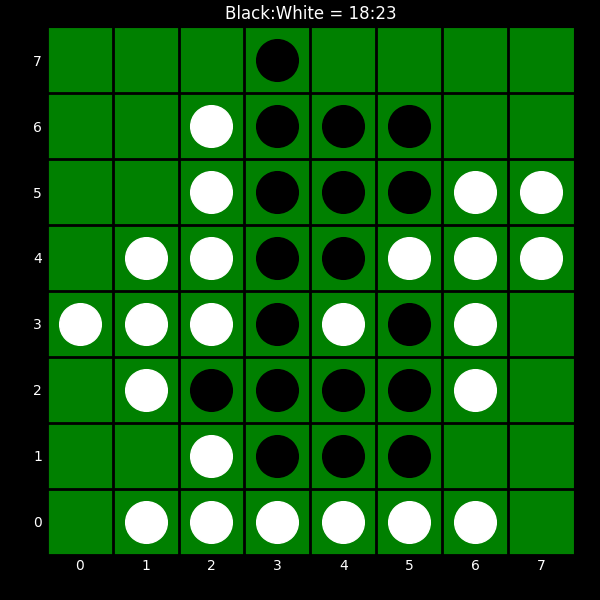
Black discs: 18
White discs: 23